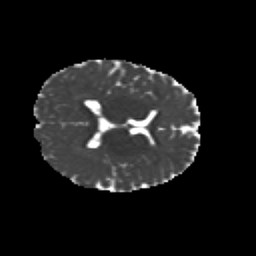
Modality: MD
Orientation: axial
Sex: male
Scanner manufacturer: siemens
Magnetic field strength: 3 T
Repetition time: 5 s
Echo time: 0.071 s